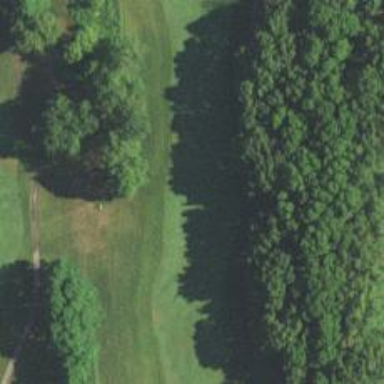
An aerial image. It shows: Golf hole.